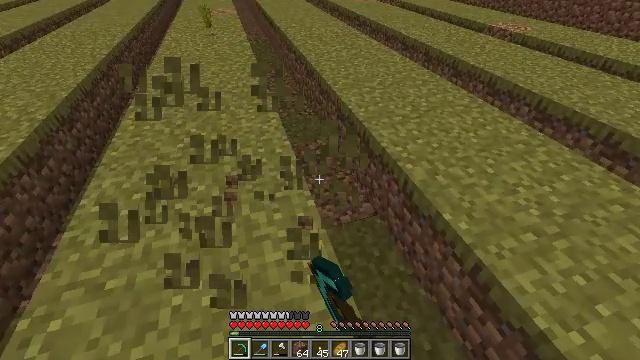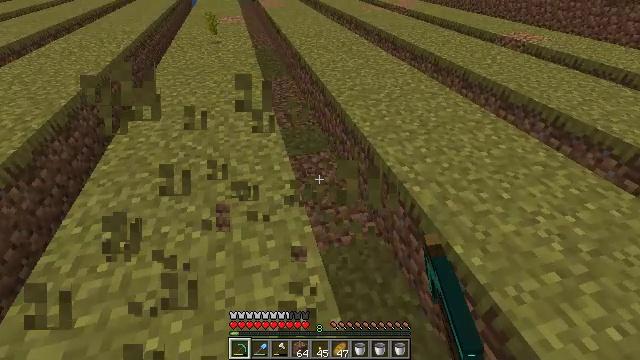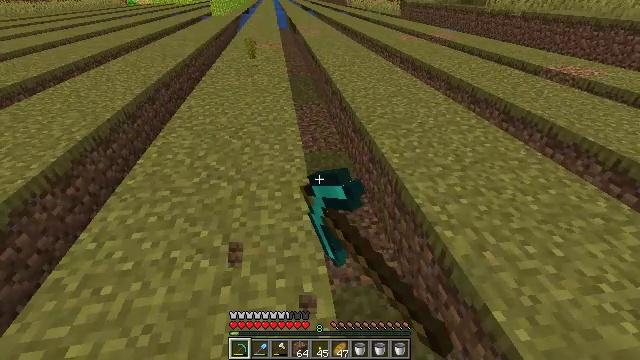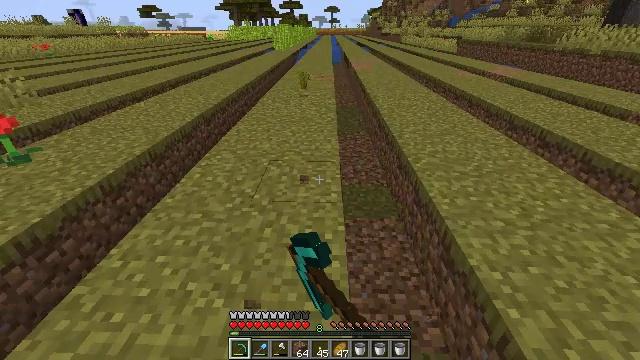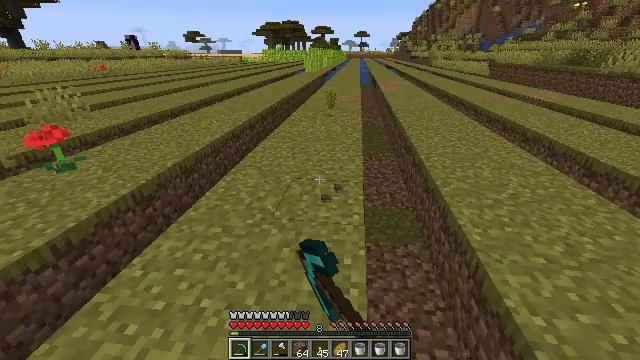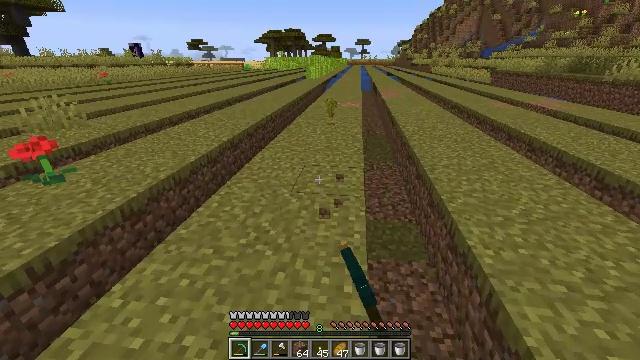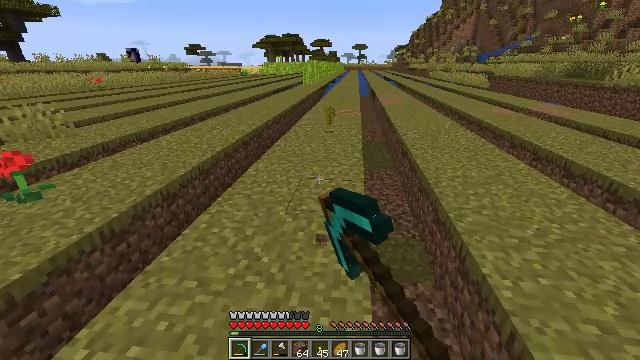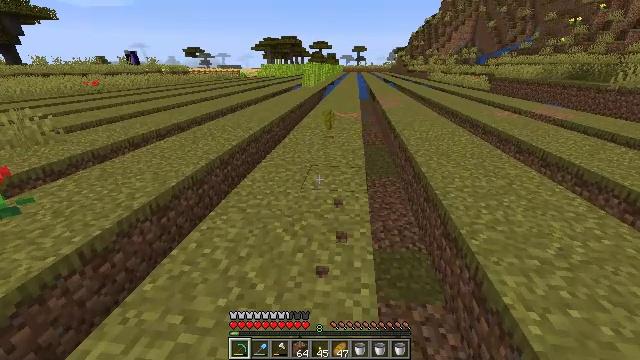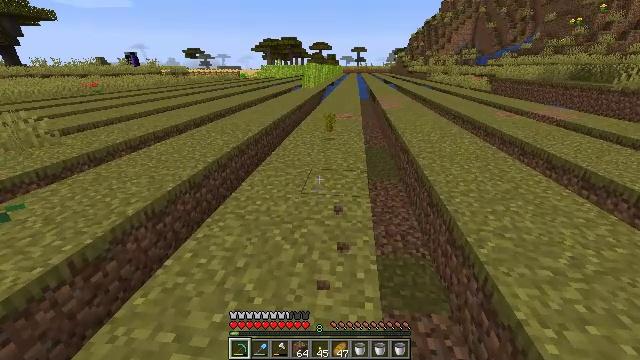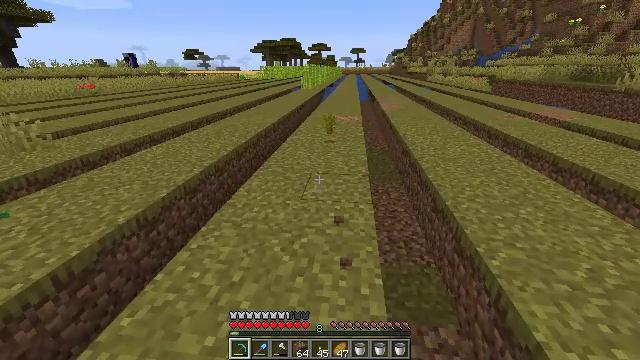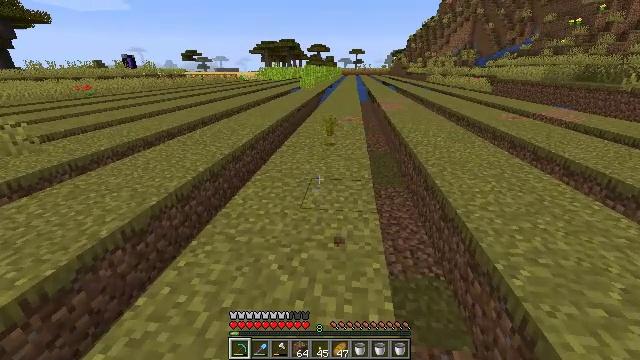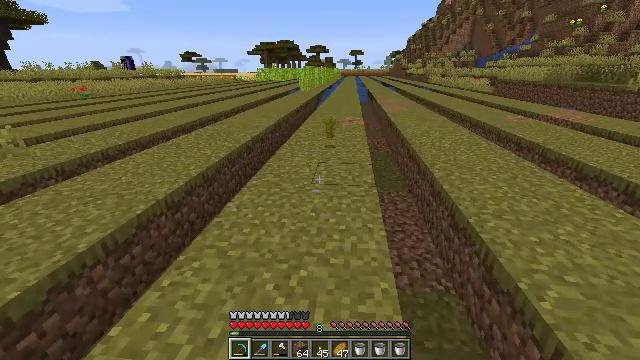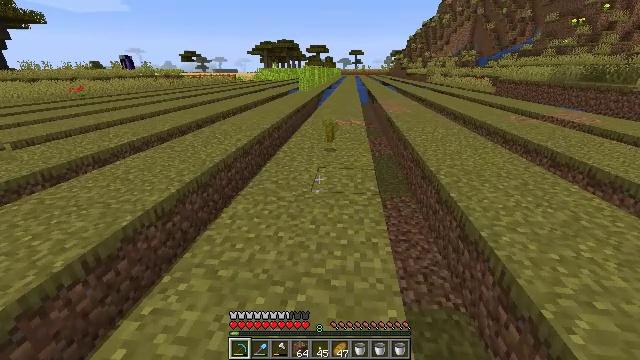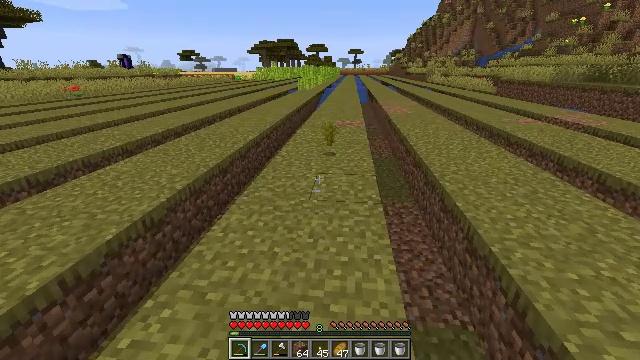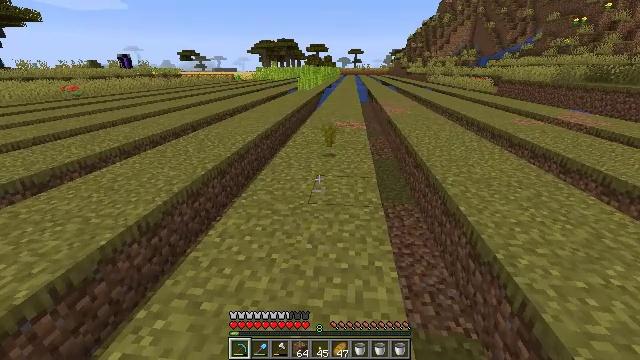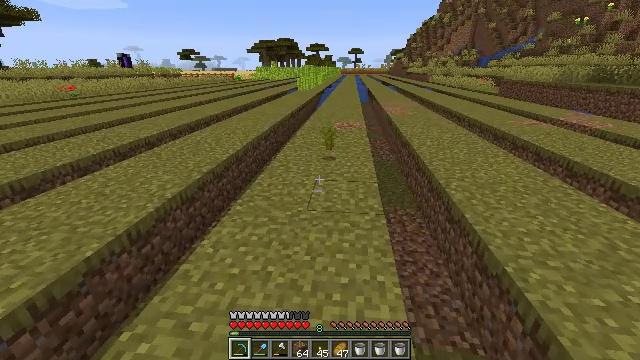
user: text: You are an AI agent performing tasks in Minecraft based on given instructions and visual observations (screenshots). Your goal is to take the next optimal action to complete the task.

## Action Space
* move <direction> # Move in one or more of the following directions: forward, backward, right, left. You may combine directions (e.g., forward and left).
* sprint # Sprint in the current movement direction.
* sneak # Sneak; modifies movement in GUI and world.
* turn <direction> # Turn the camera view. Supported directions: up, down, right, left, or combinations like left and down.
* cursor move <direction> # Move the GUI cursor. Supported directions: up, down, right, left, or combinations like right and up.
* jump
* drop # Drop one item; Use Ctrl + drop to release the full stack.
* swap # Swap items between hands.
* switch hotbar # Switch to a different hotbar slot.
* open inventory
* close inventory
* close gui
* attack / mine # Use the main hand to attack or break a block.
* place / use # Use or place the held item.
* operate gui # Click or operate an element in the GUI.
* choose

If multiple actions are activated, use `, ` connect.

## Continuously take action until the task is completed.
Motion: motion action
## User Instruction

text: Mine the poppy flower.
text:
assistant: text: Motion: move forward, turn left and up, attack / mine
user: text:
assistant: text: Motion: move forward, turn left and up, attack / mine
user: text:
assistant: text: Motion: move forward, turn left and up, attack / mine
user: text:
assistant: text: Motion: move forward, turn left and up, attack / mine
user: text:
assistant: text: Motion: move forward, turn up, attack / mine
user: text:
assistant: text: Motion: move forward, turn up
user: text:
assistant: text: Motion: move forward
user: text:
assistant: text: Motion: move forward
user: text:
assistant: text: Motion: move forward
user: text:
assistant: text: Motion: move forward
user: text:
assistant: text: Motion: move forward
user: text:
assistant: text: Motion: move forward
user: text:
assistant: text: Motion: move forward
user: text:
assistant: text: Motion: move forward
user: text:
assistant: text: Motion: move forward
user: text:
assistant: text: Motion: move forward
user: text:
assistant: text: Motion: move forward
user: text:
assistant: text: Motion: move forward
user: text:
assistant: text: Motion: move forward
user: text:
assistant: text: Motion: move forward, turn right and up
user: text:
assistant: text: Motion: move forward, turn up
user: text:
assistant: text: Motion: move forward
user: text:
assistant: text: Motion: move forward
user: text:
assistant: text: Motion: move forward
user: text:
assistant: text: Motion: move forward
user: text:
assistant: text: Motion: move forward
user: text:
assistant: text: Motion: move forward
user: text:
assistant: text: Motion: move forward
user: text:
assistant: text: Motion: move forward
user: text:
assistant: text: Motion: move forward